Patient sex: F
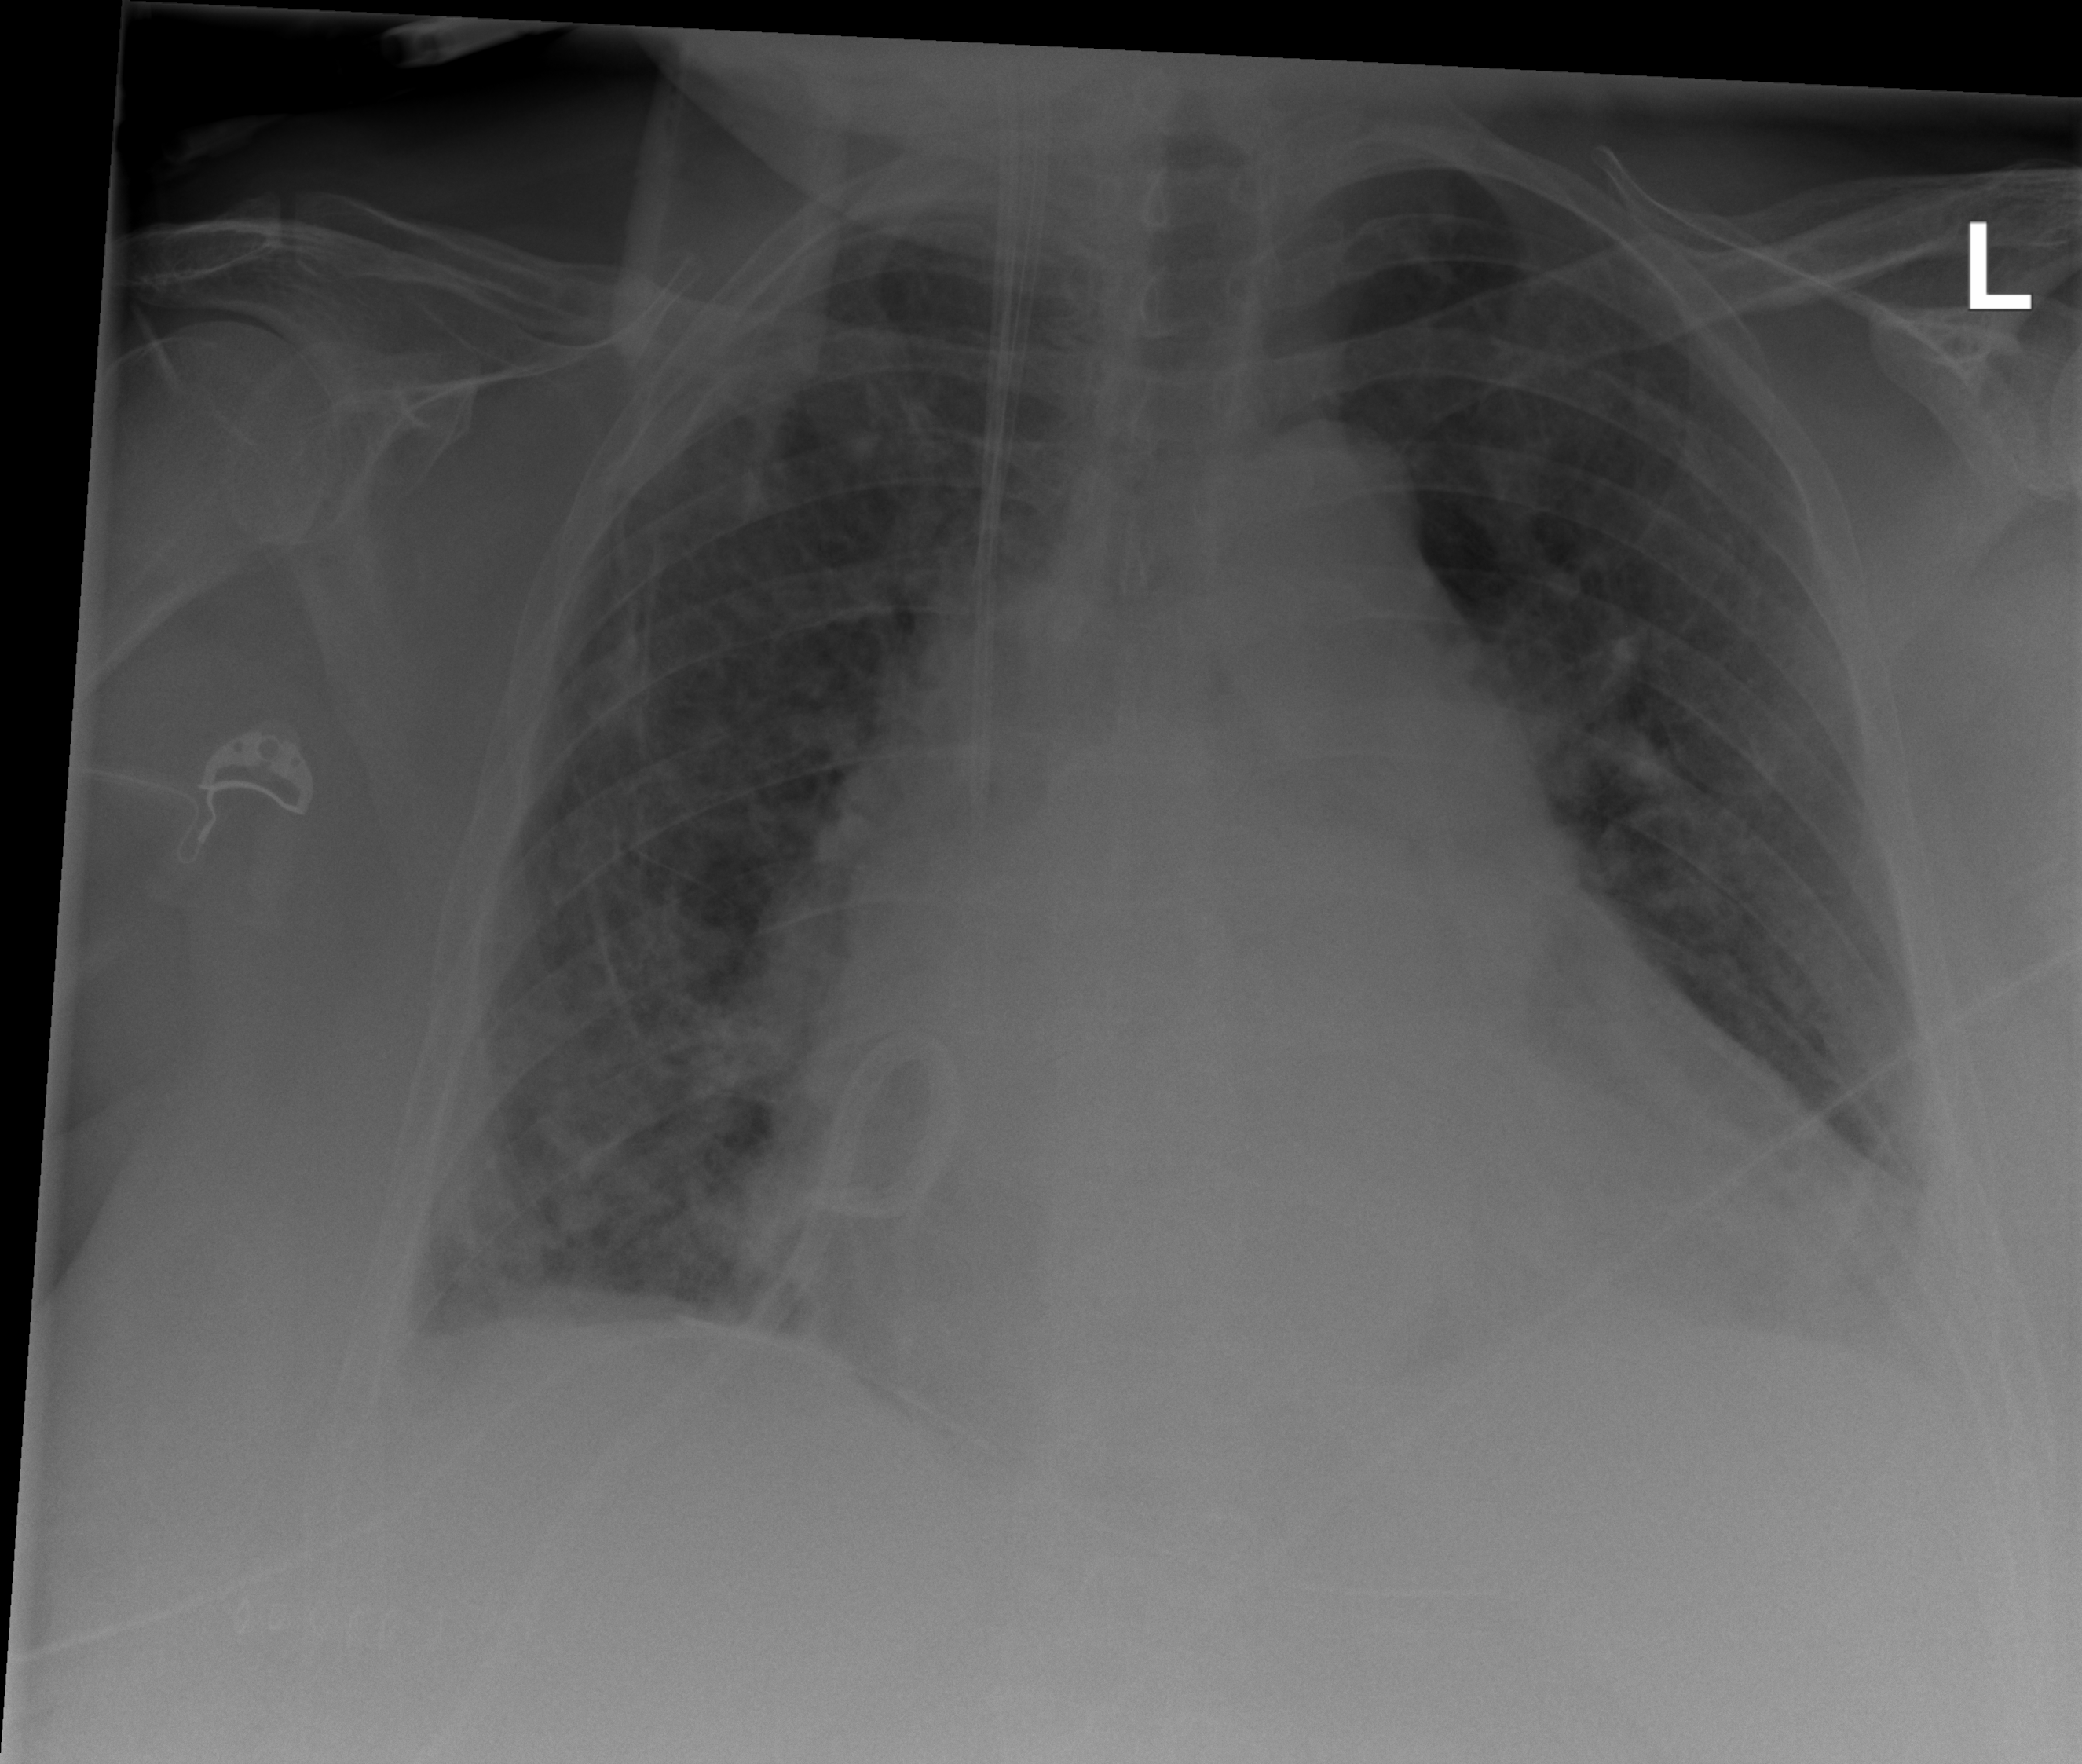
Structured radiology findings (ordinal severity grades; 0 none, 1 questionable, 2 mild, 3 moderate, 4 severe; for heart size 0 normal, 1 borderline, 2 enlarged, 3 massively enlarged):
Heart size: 3
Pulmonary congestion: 3
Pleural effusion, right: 2
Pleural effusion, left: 2
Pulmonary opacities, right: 2
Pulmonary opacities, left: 0
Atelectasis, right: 2
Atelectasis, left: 2